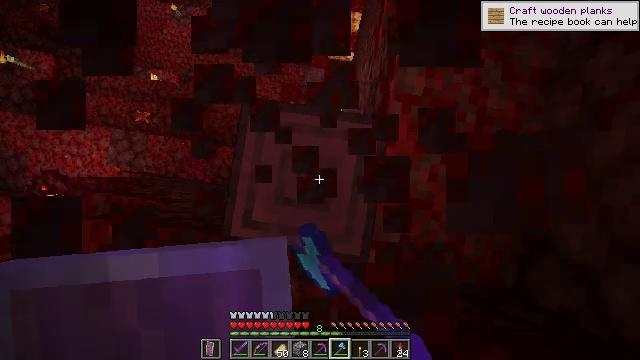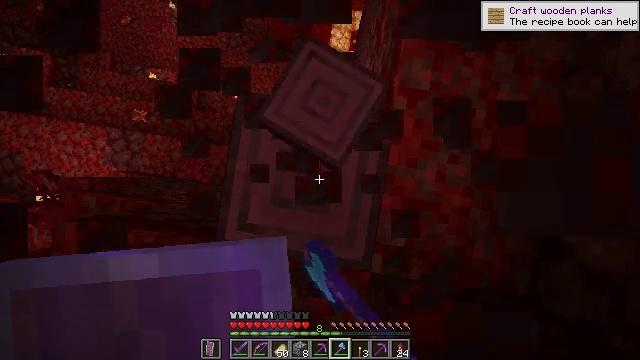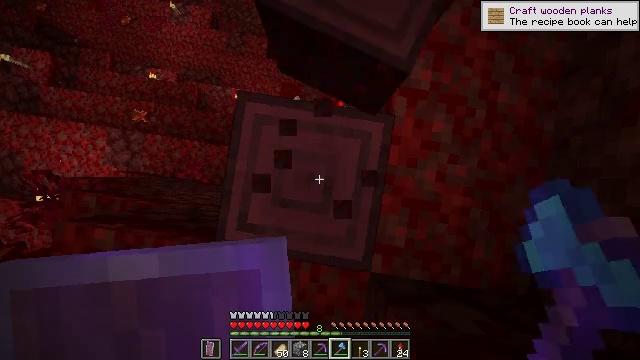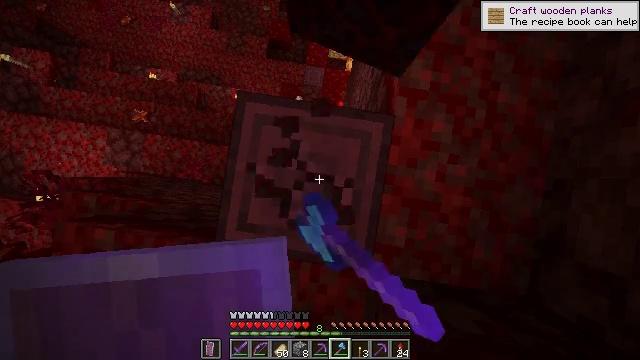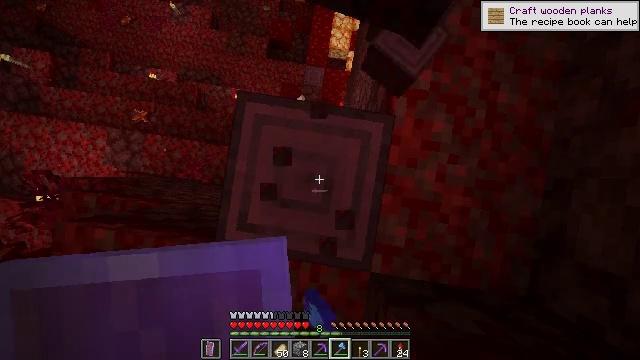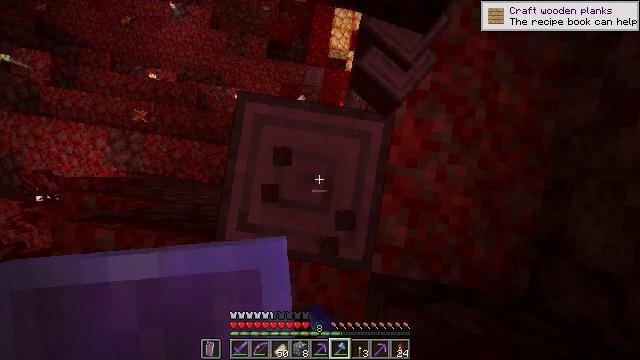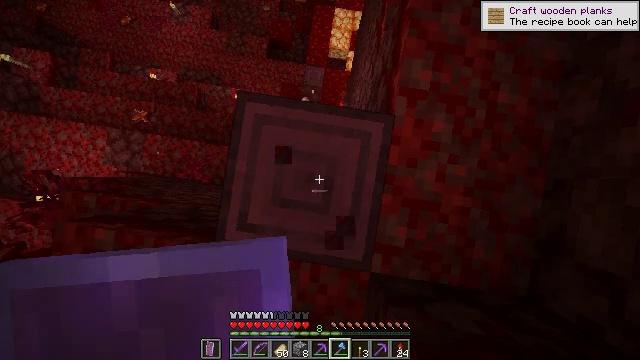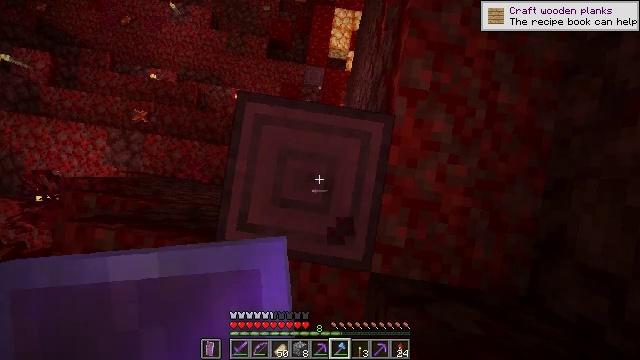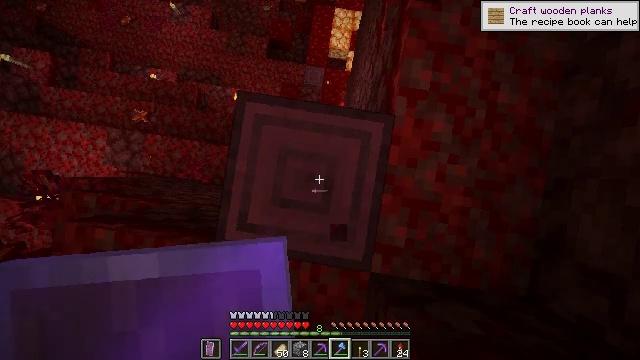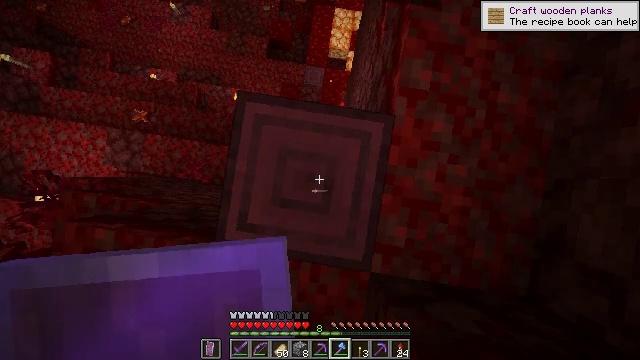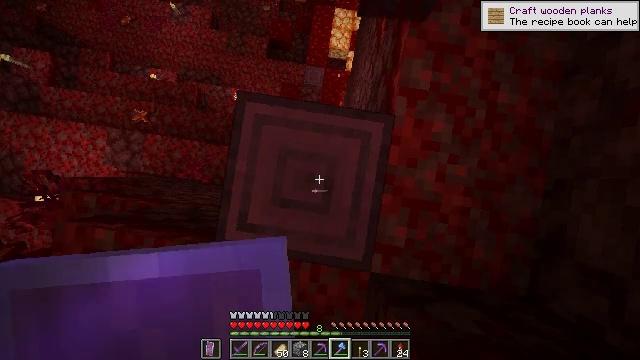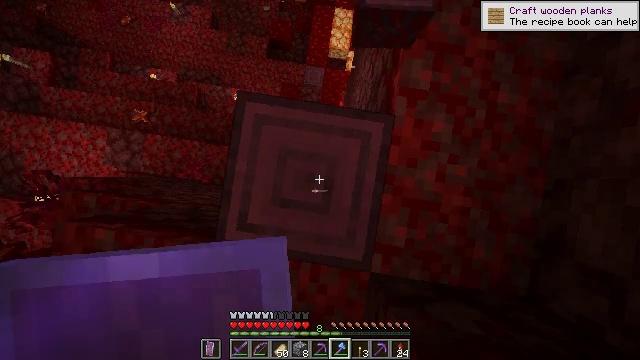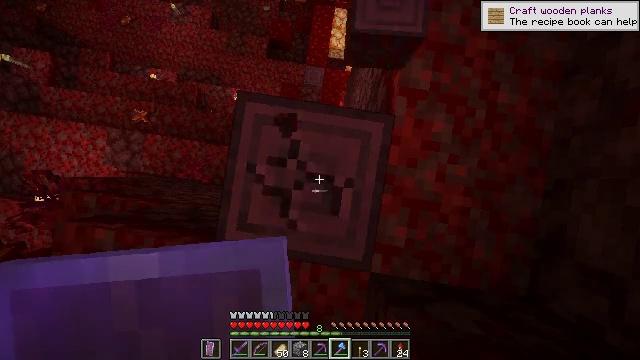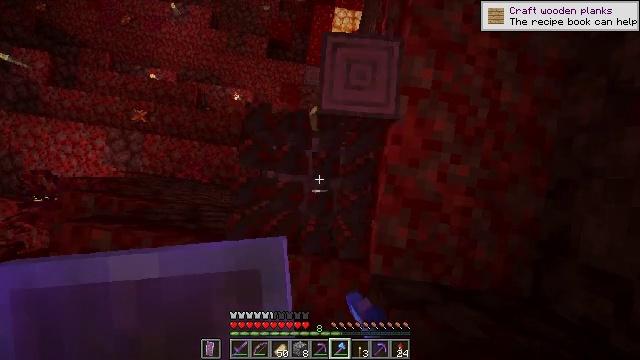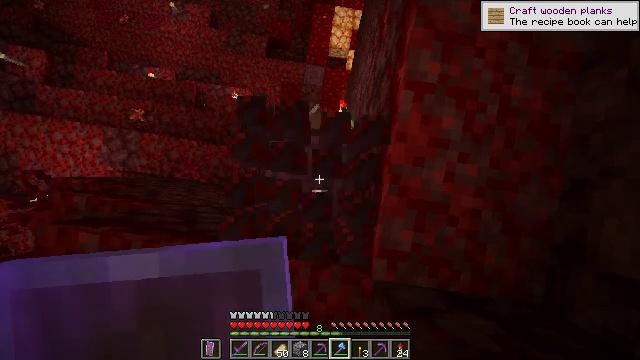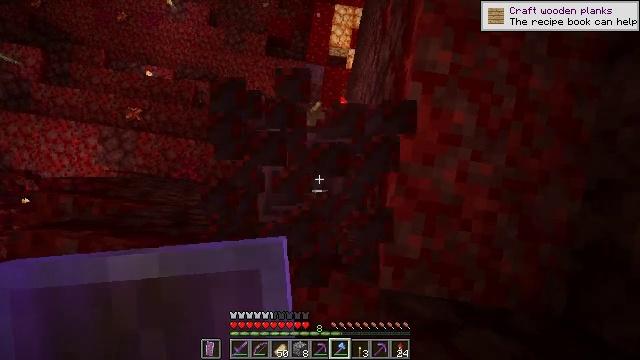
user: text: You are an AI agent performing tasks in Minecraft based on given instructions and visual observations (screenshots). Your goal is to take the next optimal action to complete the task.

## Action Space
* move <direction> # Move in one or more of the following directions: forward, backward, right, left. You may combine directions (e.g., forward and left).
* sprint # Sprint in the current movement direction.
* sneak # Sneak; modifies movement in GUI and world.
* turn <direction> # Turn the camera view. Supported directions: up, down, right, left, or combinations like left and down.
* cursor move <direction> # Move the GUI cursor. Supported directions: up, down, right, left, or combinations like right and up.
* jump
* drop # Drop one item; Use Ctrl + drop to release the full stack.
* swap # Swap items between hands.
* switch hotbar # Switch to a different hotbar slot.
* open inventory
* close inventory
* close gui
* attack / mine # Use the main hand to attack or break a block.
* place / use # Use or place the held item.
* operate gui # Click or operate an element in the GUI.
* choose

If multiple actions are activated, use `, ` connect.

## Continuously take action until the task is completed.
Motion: motion action
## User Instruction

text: Chop crimson stem from the tree.
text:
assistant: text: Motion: attack / mine
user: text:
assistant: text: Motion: attack / mine
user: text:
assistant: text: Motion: attack / mine
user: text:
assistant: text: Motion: no_op
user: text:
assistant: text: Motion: no_op
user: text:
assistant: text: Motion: no_op
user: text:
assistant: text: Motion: no_op
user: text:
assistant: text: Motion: no_op
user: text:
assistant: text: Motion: no_op
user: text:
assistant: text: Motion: no_op
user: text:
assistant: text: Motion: no_op
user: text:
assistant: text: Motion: attack / mine
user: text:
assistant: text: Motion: attack / mine
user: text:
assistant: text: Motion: attack / mine
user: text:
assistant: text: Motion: attack / mine
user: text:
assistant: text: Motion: attack / mine
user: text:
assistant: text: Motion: attack / mine
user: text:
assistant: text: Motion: attack / mine